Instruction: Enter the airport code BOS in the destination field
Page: home
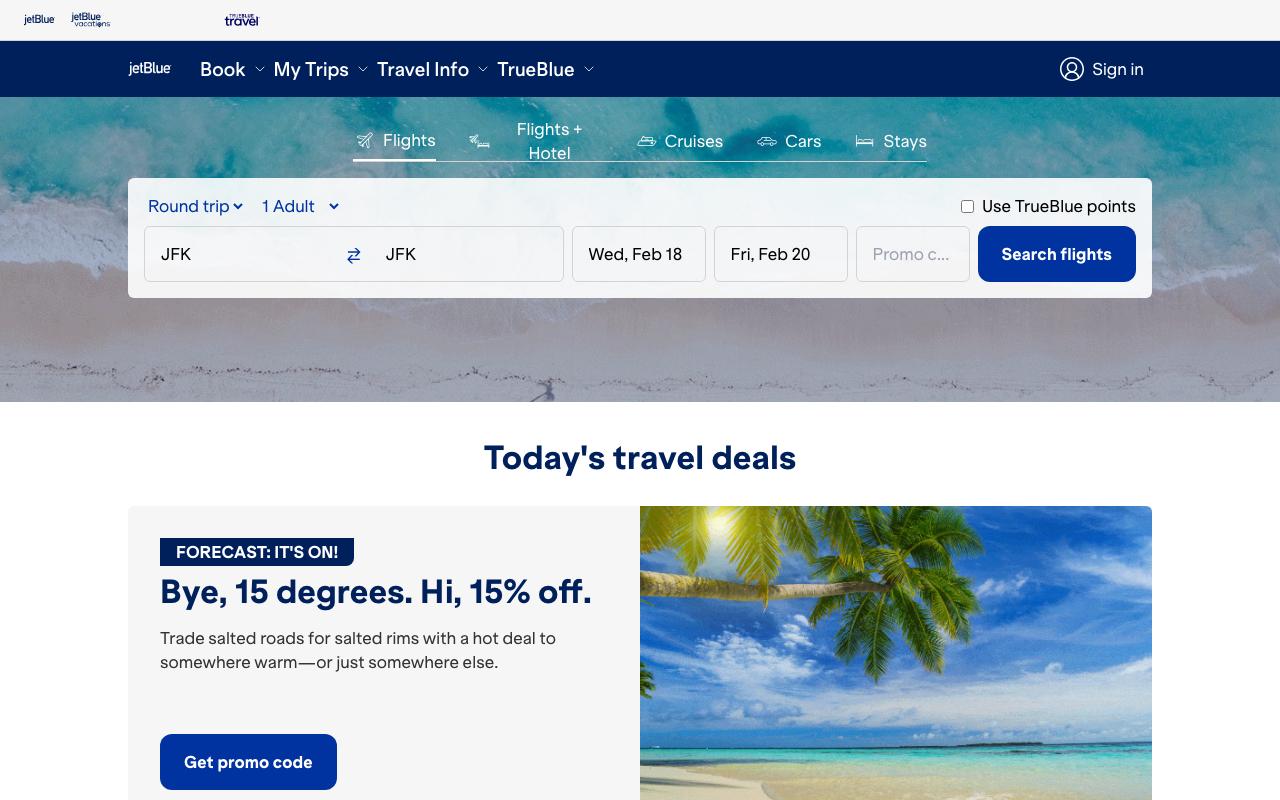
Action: type